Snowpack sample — Buffalo Mountain, Silverthorne, Colorado, USA (2/22/26, 2:02 PM MST)
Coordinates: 39.622, -106.113
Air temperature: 33 °F
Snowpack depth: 63 cm
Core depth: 50 cm
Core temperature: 28.4 °F
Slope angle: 11°, slope face: 116°
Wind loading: low
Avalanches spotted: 0
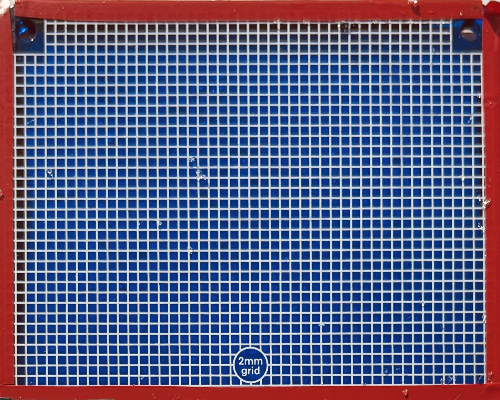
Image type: profile
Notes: In a firebreak similar to site 1, minimal wind loading with no spotted avalanches (not many faces in view though)